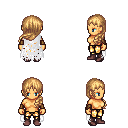
a pixel art fantasy rpg character, female body template, human, tanned skin, white tattered cape, gold greaves, light blonde left-swept hairstyle, cloth bracers, maroon shoes, four views (front, back, left, right), 2x2 character sprite sheet, small pixel art, hard edges, no anti-aliasing